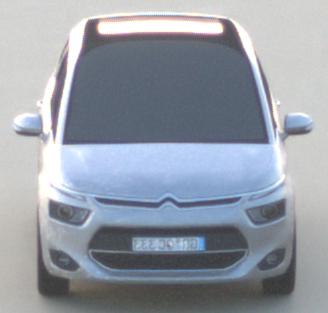
Make: Citroen
Model: Grand C4 Picasso VTi 120
Detailed model: Grand C4 Picasso (II)
Model produced from: 2013/10
Model produced until: 2015/02
Doors: 5
Color: white
Road condition: dry road
Daytime: sunrise or sunset
Contrast: low contrast